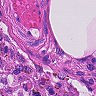
Metastatic tissue present: no